Question: I have been searching for how to terminate my application programmatically. I found in many topics people using 'NSApp terminate:id'.
In Xcode 'terminate:id' is crossed. Is this method deprecated ? Should I use it to terminate my application ? If no which is the right way to do it ?
Picture of what i mean when I say that it's crossed:

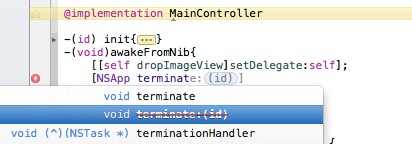
Answer: I don't see that 'terminate' is deprecated. A possible cause for the compiler warning might be that in
'''
[NSApp terminate:sender]
'''
'NSApp' returns a general 'id', so that the compiler does not know which 'terminate' message is actually meant. An indeed, if I use "Jump to Definition", Xcode jumps to
'''
@protocol NSInputServiceProvider
...
- (void) terminate:(id)sender NS_DEPRECATED_MAC(10_0, 10_6);
'''
But if you use the equivalent code
'''
[[NSApplication sharedApplication] terminate:sender];
'''
then the compiler warning goes away.